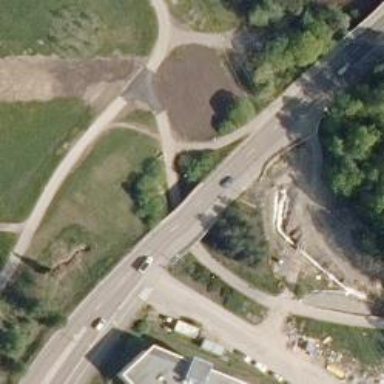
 groomed for classic and skating styles."